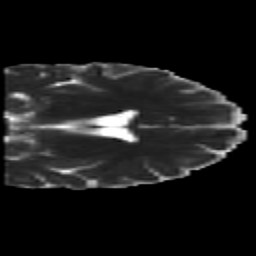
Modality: MD
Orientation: coronal
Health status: healthy
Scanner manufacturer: siemens
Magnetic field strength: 3 T
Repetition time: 10 s
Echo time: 0.092 s